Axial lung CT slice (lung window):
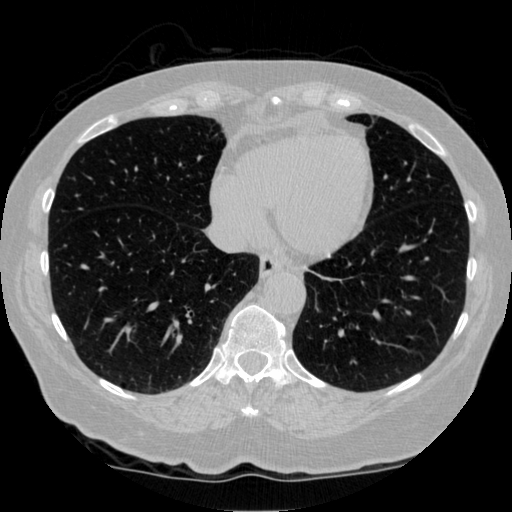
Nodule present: no